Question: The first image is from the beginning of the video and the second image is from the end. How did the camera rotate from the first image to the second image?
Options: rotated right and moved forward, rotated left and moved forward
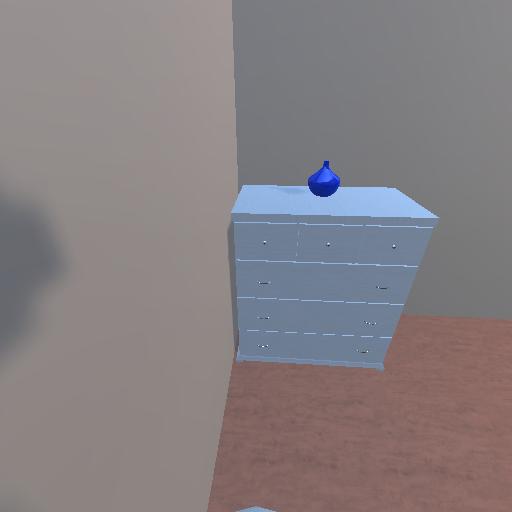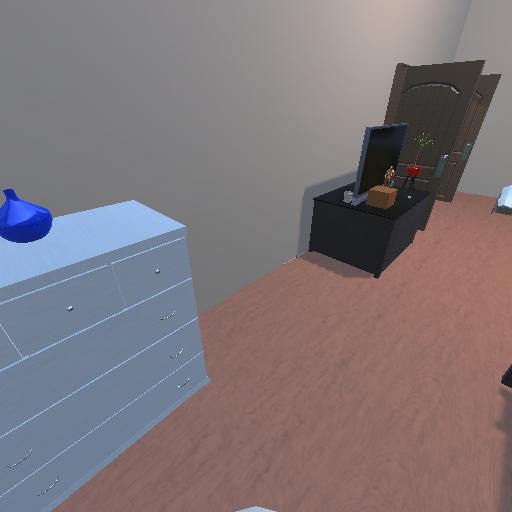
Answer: rotated right and moved forward